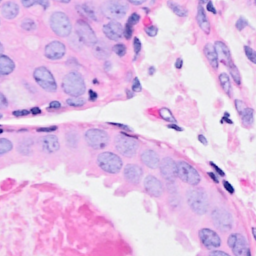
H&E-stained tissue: Breast